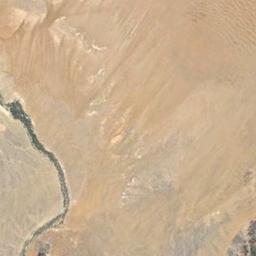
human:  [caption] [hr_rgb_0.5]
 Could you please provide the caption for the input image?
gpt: This is a yellow desert with some folds beside the brown bare ground .

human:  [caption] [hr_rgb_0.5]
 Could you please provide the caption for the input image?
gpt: There are yellow desert with a line of green plants .

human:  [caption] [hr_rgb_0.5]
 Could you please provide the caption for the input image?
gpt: The desert has yellow sand and flat terrain and a river goes through the desert .

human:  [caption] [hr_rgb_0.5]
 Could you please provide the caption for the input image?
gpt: Nothing else can be seen in this desert .

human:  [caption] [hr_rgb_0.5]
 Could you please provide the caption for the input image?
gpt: A desert covered by sand and some bare land .